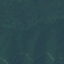
Land use / land cover class: Forest